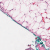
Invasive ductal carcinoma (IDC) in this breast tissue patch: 0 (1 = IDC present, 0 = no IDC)